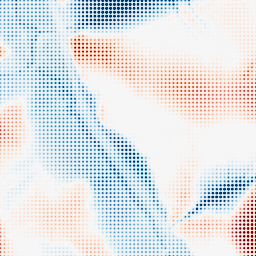
Category: morphological
Decomposition family: morphological
Decomposition parameters: operation: average
size: 50
Upsampling method: sinc_hamming
Upsampling parameters: scale: 8
kernel_size: 4
Upsampling scale: 8